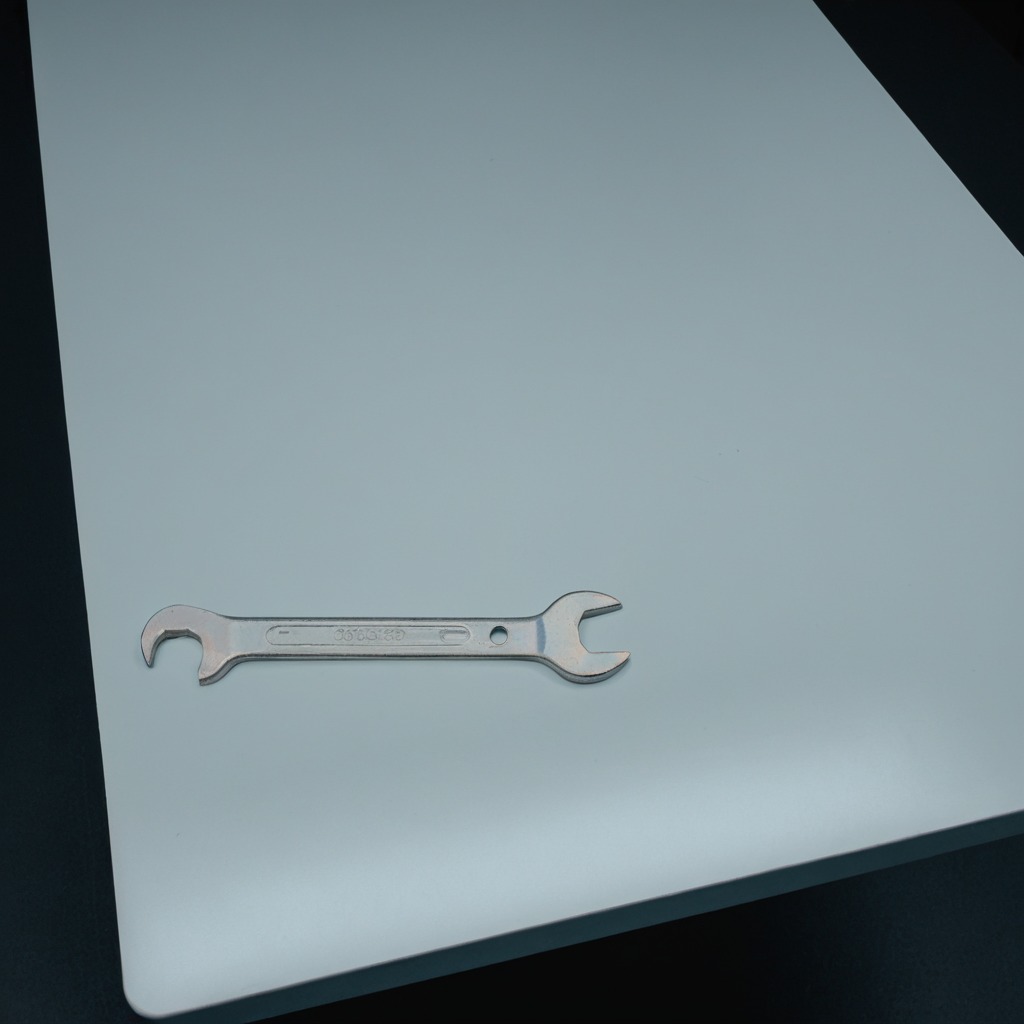
An wrench is lying on a clean empty table in a railway signal maintenance room lit by harsh overhead fluorescents.